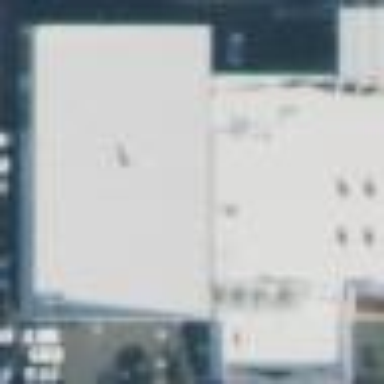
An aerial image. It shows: Building that houses car shop.